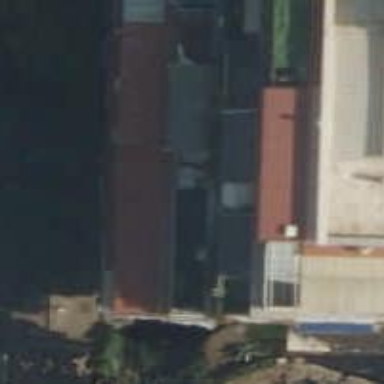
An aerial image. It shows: Car repair shop.